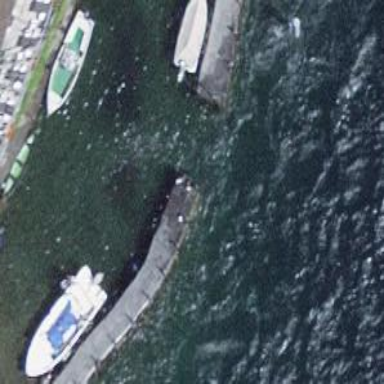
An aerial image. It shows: Man-made pier.